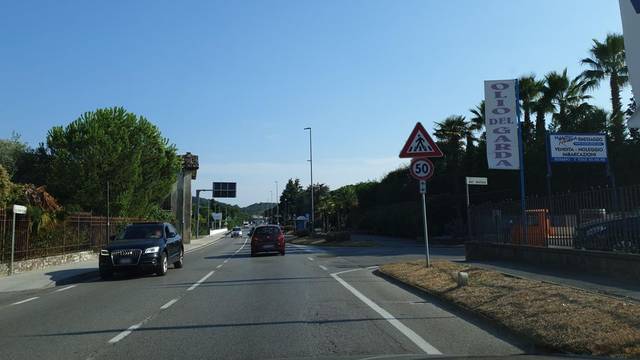
Region: Italy
Coordinates: 45.497, 10.51